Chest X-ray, AP view. Patient: 49 years old, sex F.
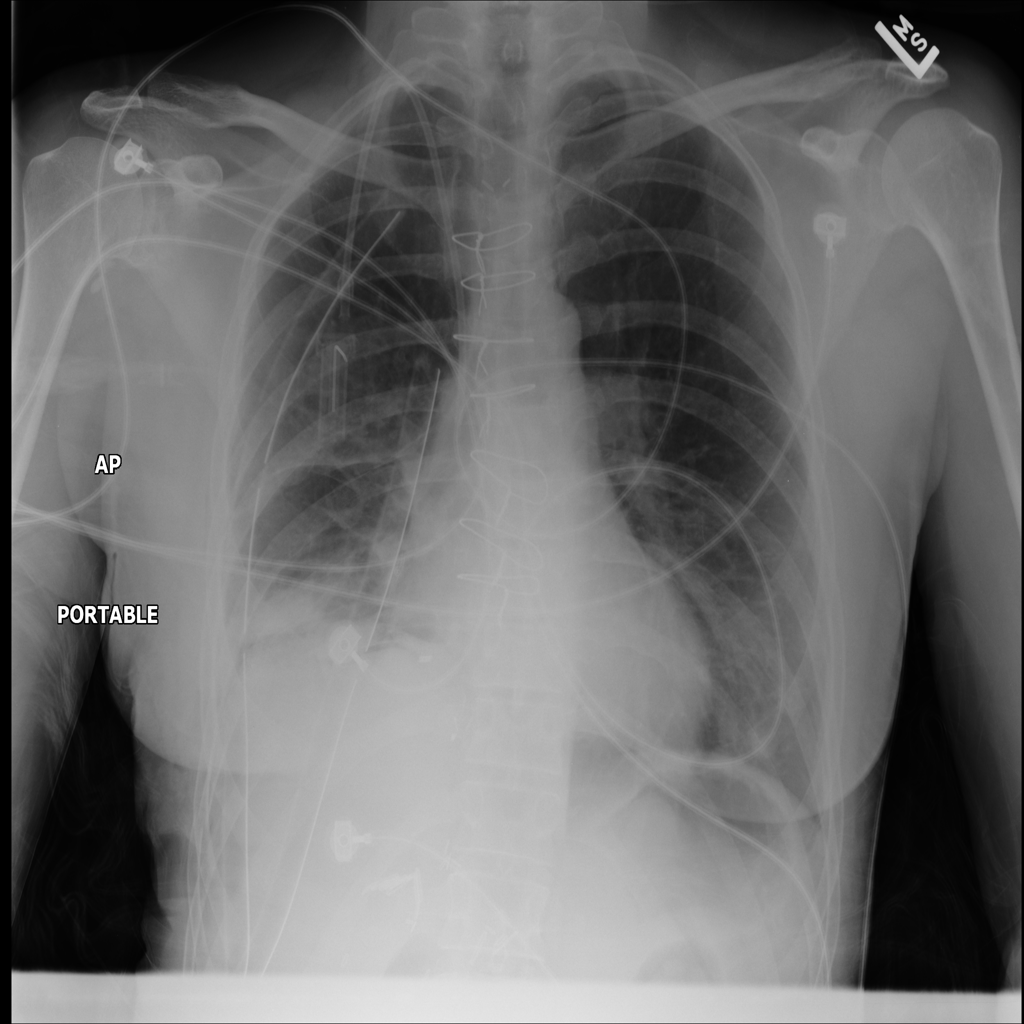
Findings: Atelectasis, Effusion